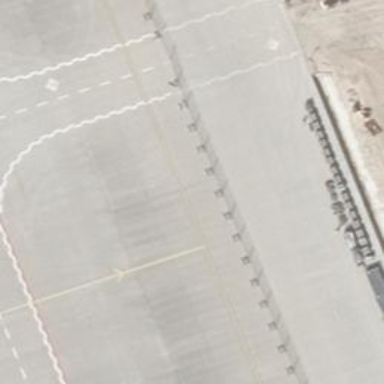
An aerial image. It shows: Parking position at the airport on concrete surface.